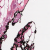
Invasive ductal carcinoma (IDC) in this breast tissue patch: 0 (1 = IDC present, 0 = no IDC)